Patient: sex M, age 78
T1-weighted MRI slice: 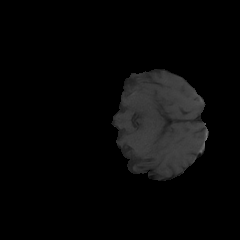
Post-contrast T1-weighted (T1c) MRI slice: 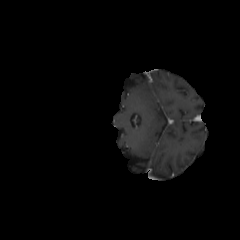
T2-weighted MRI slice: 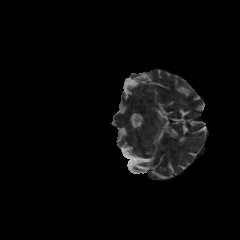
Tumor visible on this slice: no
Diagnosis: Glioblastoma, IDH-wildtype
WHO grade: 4